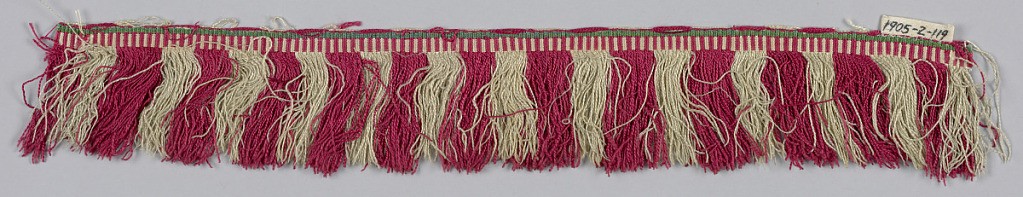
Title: Fringe
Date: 17th century
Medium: silk Technique: woven
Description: Fringe in green, red and white with a patterned heading and skirt threads arranged to form colored stripes.